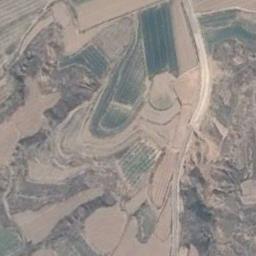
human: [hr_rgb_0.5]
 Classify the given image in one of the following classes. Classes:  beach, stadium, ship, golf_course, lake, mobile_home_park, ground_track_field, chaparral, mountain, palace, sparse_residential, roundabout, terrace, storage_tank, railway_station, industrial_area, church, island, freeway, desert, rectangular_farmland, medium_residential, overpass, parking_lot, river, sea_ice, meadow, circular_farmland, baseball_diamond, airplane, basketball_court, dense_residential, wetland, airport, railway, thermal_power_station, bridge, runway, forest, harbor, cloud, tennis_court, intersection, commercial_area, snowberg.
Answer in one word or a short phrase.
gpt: terrace